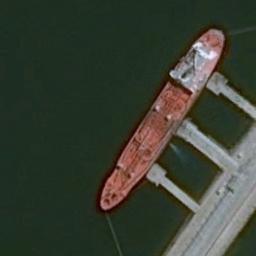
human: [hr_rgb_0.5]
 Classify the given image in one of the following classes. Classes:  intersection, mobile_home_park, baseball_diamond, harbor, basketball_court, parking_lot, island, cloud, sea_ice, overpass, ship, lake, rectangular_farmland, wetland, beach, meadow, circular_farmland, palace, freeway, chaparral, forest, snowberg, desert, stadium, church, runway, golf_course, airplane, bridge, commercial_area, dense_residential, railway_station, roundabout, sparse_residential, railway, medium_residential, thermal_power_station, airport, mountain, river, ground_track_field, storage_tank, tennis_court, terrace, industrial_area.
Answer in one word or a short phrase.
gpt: ship